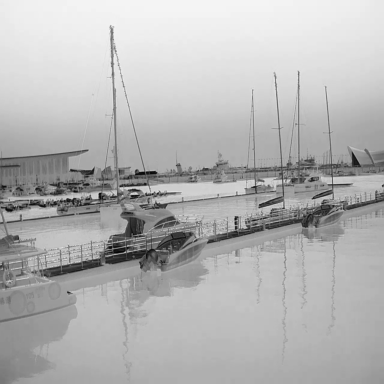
There are seven objects shown in the infrared image, including three canoes, and four sailboats.